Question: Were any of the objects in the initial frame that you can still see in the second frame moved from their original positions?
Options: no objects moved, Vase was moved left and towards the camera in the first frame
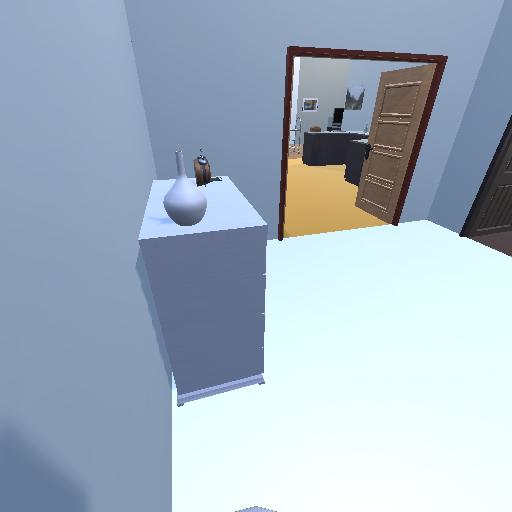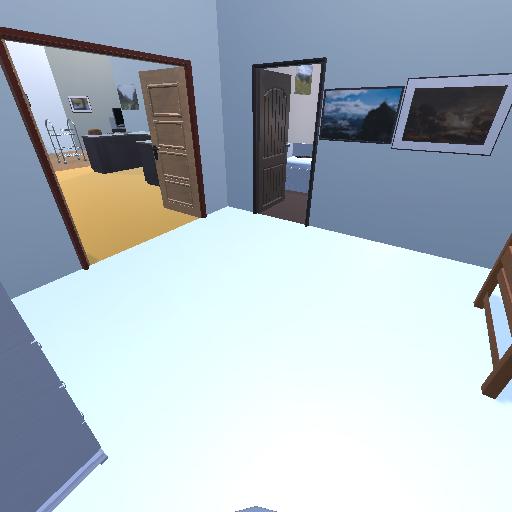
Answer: no objects moved